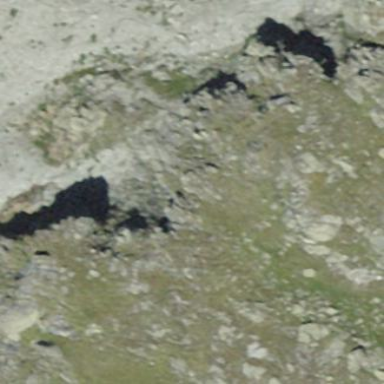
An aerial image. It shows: Landscape dominated by bare rock.